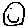
Label: smiley face